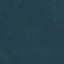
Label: Forest